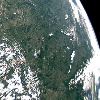
Label: land